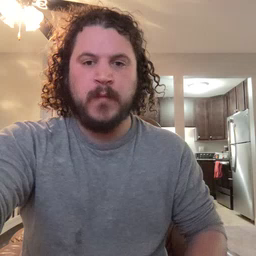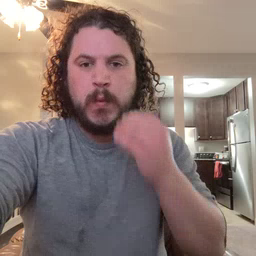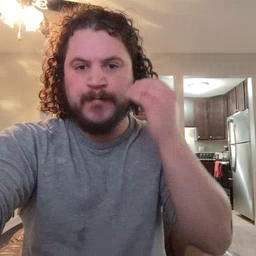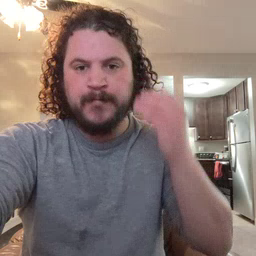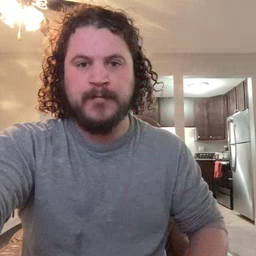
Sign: home